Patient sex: M
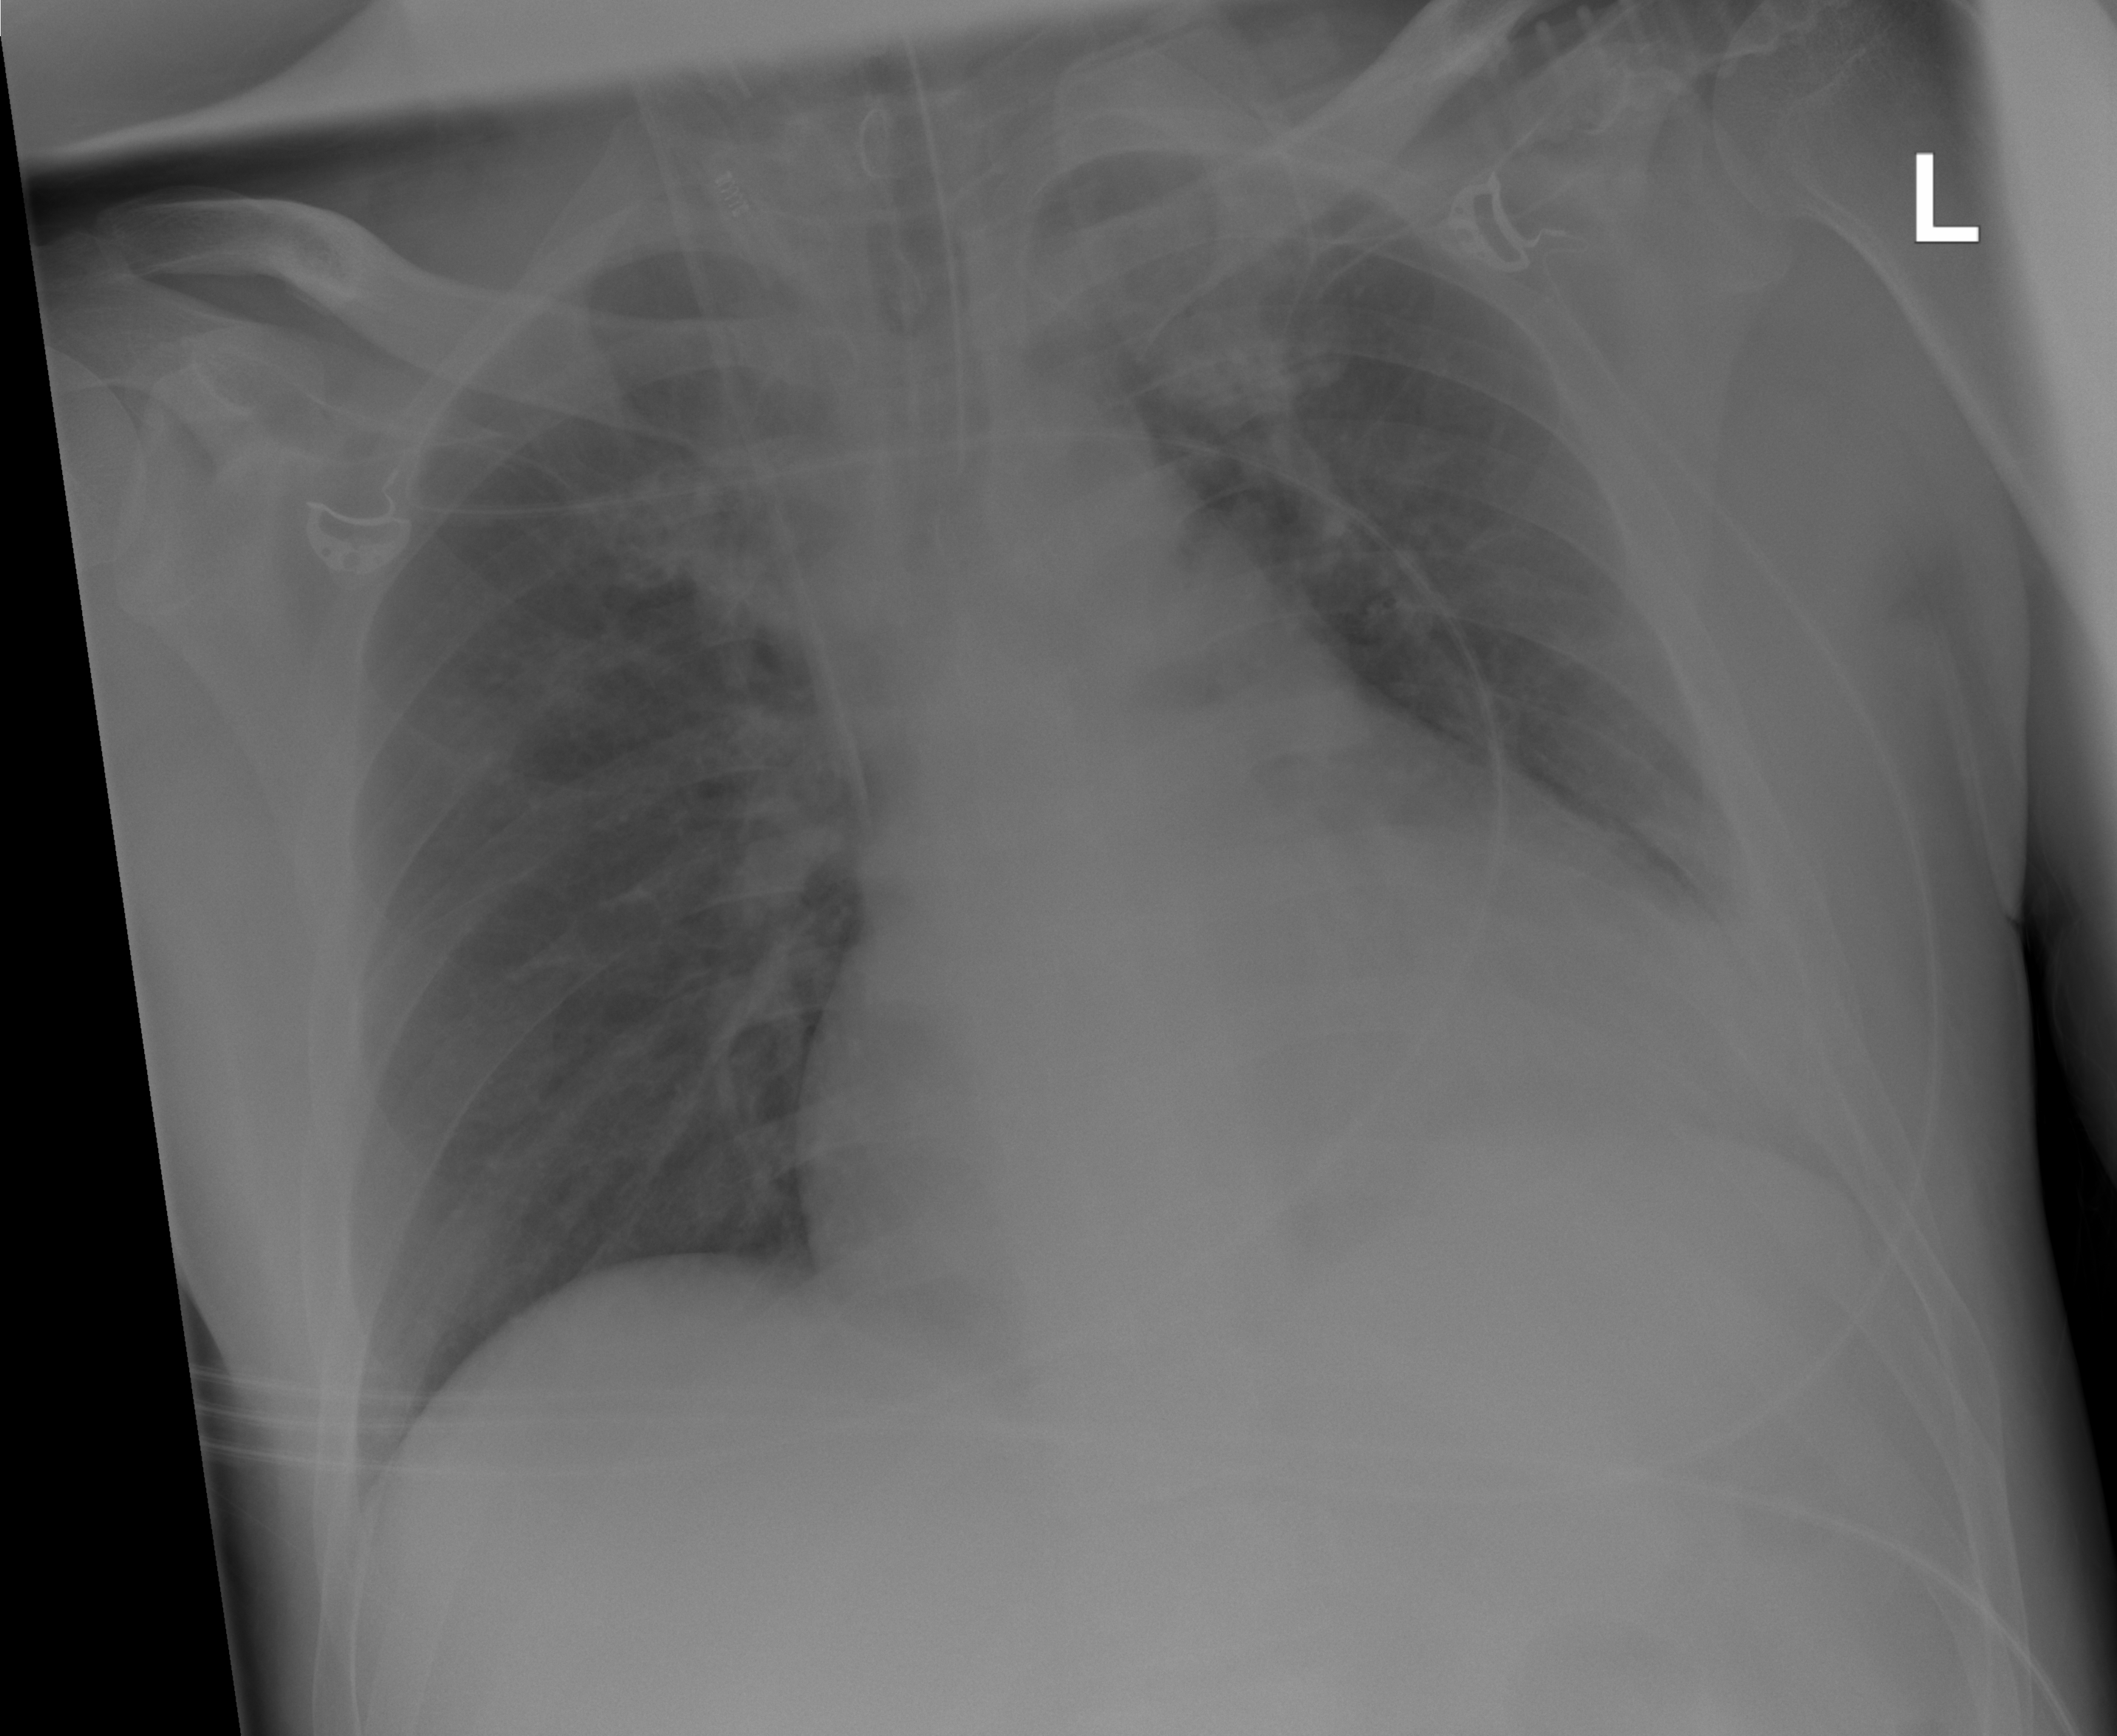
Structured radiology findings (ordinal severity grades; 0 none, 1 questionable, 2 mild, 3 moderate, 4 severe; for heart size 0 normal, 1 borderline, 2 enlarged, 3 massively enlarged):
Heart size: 3
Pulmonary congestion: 1
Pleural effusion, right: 0
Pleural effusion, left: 0
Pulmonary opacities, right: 0
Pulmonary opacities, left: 0
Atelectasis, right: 1
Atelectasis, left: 1